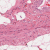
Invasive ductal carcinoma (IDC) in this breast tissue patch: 0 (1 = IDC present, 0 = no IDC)